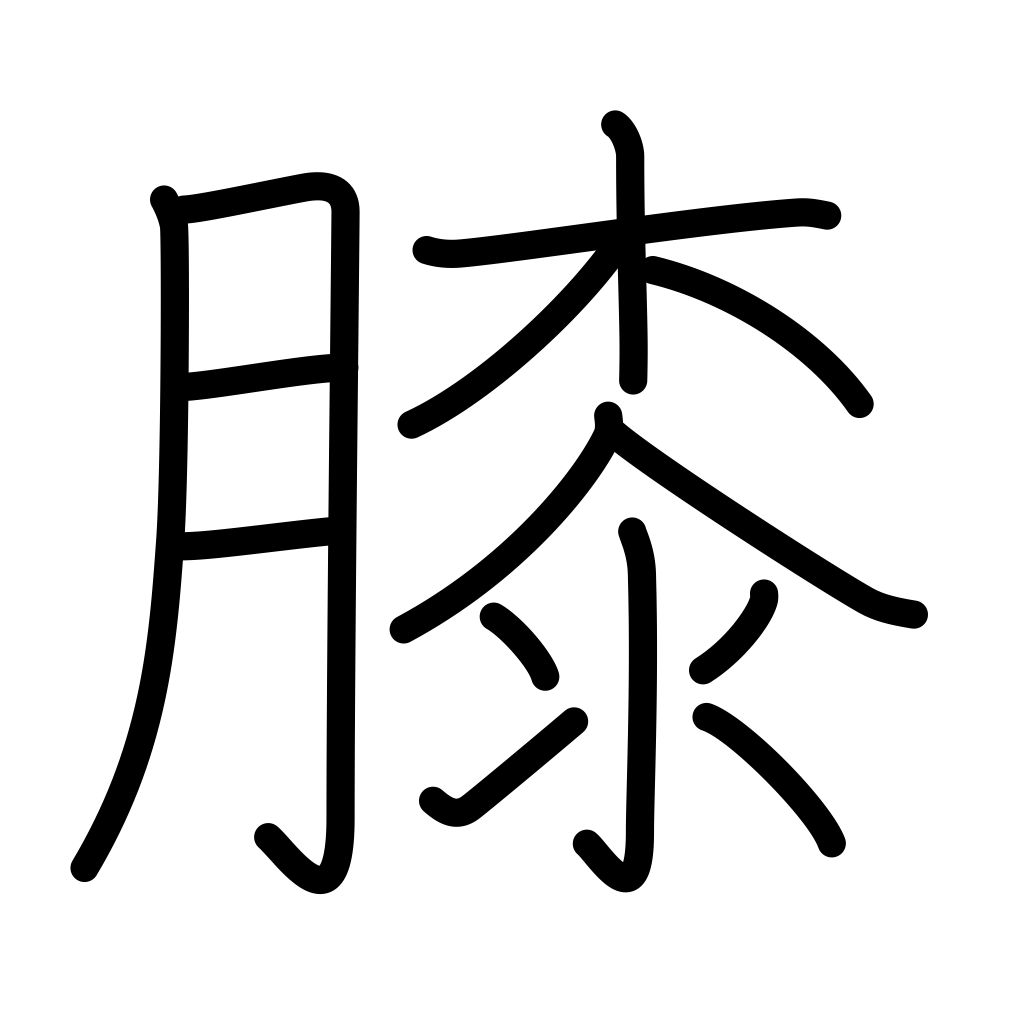
Meaning: knee, lap